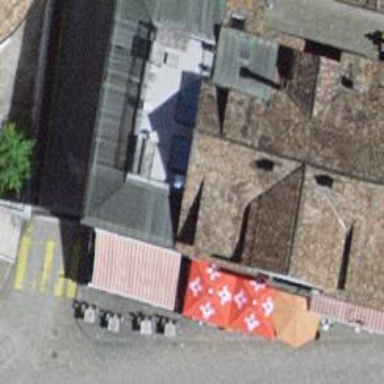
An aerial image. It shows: Bar.